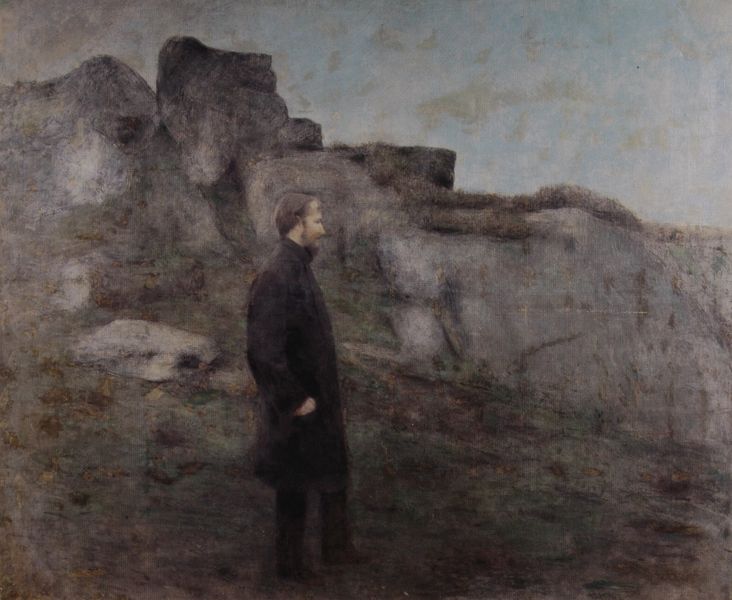
Titel: Une crise
Künstler: Fernand Khnopff
Standort: Bruxelles
Institution: (Privatbesitz)
Schlagwörter: berg, blau, dunkel, felsen, gemälde, gestein, hand, himmel, kopf, mann, meer, schatten, weiß, wolken, aquarell, grün, landschaft, ocker, ufer, abend, braun, grau, hell, hintergrund, licht, nase, ohr, profil, schwarz, zeichnung, ausblick, blick, gras, weg, wiese, beige, flächig, symbolismus, anzug, bart, hose, jacke, jung, arm, arme, augen, gesicht, kleidung, kragen, mensch, stehen, stein, steine, trauer, bildnis, blicken, herr, hände, portrait, porträt, schauen, einsamkeit, erde, ferne, horizont, hügel, kalt, natur, wind, büsche, einsam, boden, auge, haare, mantel, stehend, england, kontrast, rechts, traurig, bewölkt, deutschland, füße, küste, düster, beobachten, abhang, berge, fels, fläche, gebirge, gipfel, hang, klippen, leere, nebel, violett, stille, friedrich, romantik, stene, turner, melancholie, stimmung, stufen, allein, unscharf, klippe, abgewandt, ruine, diesig, kälte, bergspitze, felsig, stand, koteletten, tasche, betrachten, senkrecht, verschwommen, halbprofil, verwischt, sehnsucht, hellgrau, karg, diagonale, imressionismus, brocken, moderner, caspar david friedrich, alleine, david, kanten, englisch, schroff, norddeutschland, impressionsimus, gouache, trist, caspar, steilwand, melankolie, rügen, progil, schwarzer mantel, pasteus, kanlt, karge gegend, betrchten, betrachtet, blick ins nichts, felsenbühne